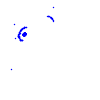
Particle: kaon